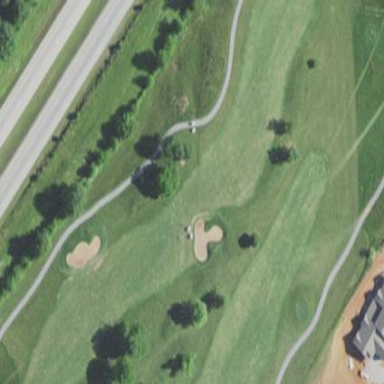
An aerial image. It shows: Scenic golf fairway.